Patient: sex F, age 76
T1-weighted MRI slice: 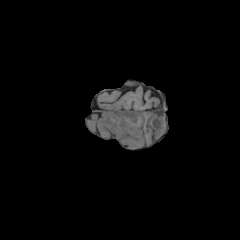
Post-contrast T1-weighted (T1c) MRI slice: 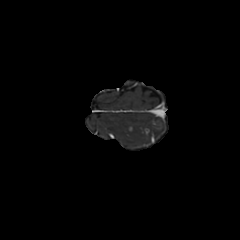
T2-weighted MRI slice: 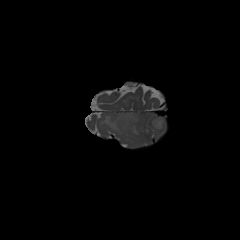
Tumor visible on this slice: yes
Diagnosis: Glioblastoma, IDH-wildtype
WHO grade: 4